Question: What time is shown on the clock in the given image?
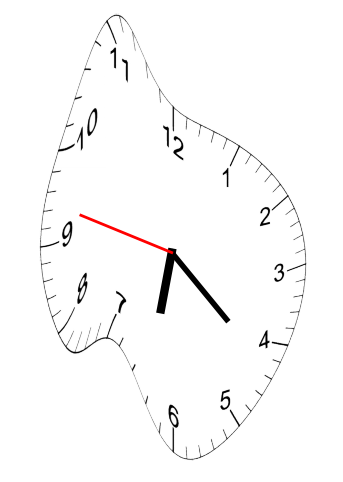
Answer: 06:21:47